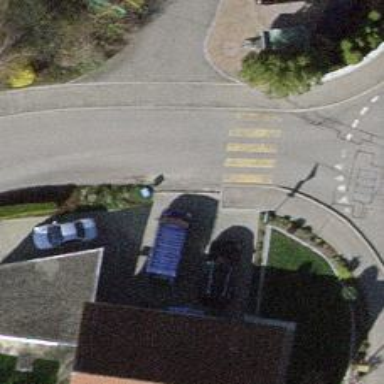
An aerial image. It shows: Uncontrolled zebra crossing on the road.